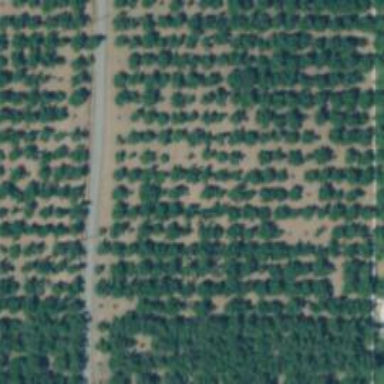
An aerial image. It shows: Orchard.